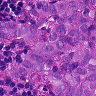
Metastatic tissue present: yes